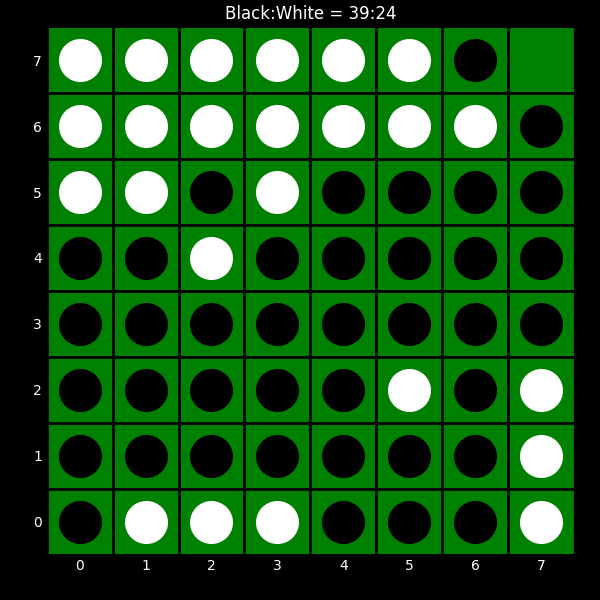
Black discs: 39
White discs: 24